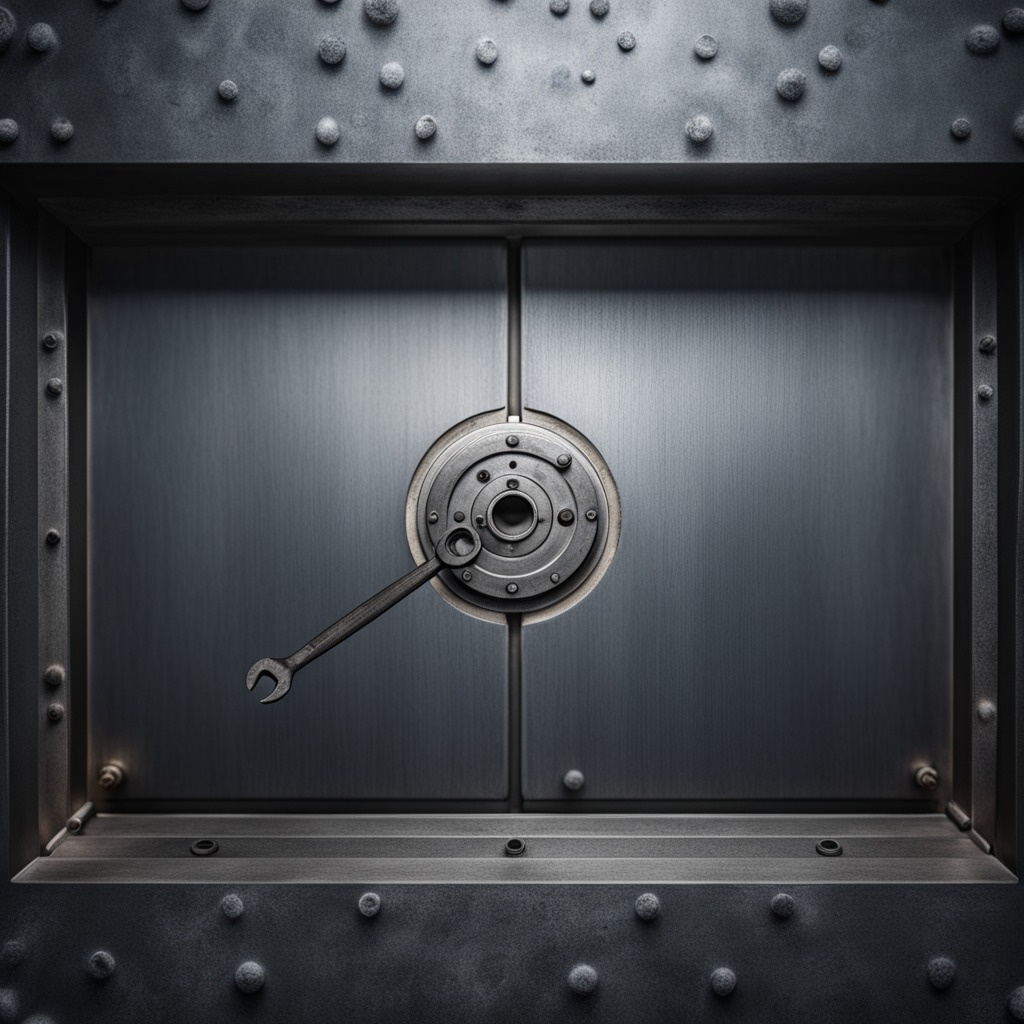
A wrench is lying on the cold steel table in a mining workshop.